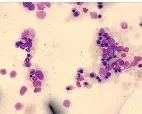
Cytomorphology of bone marrow aspirates C depict an overview of the slide. (A,D) Show a hypoplastic bone marrow after stem cell transplantation with up to 10% myeloblasts (marked by an arrow) resembling early relapse after allo-HSCT. Leukemic blasts display a basophilic cytoplasm frequently containing vacuoles.
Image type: pathology (giemsa)